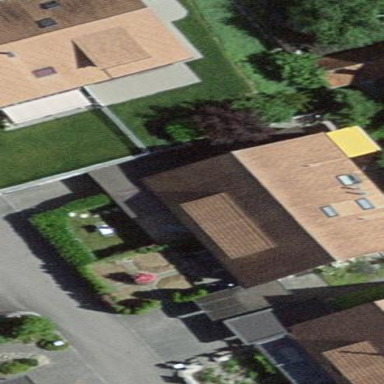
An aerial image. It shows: Semidetached house with gabled roof made of roof tiles.